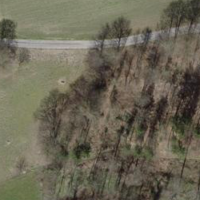
EUNIS habitat code: 41
Species observed at this site:
Pholidoptera griseoaptera
Tetrix subulata